Interaction volume radius: 10 \u00c5
Interaction volume height: 10 \u00c5
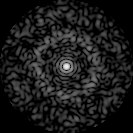
Disorder parameter: 0.848